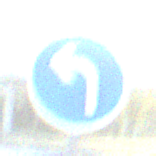
Verkehrszeichen: VorgeschriebeneFahrtrichtungLinks
Umgebung: Outdoor, Urban
Tageszeit: SunriseSunset
Wetter: Clear
Licht: Natural
Jahreszeit: NotSpecified
Kontrast: MediumContrast